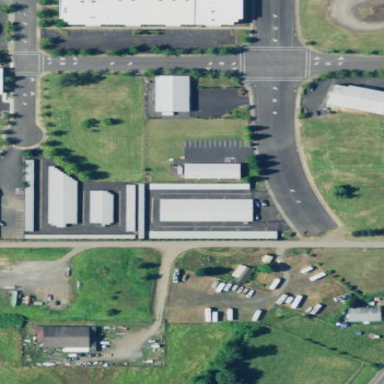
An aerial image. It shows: Storage rental shop.